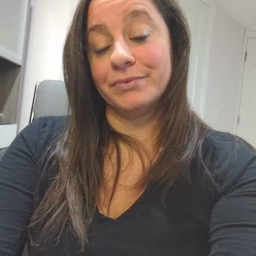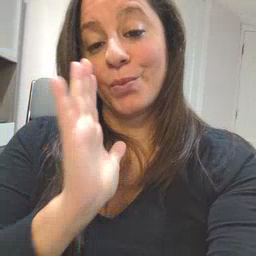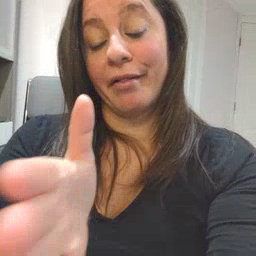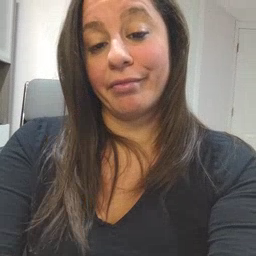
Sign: will